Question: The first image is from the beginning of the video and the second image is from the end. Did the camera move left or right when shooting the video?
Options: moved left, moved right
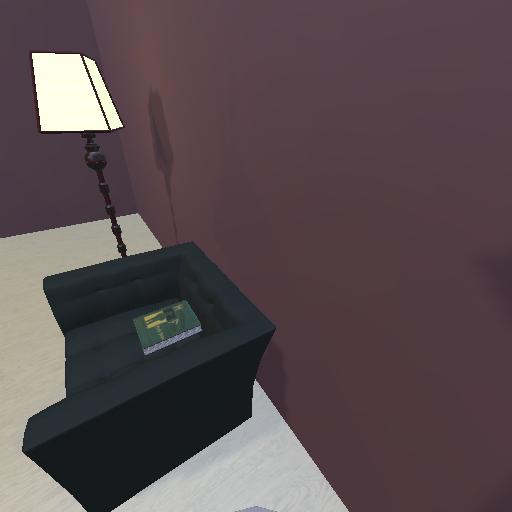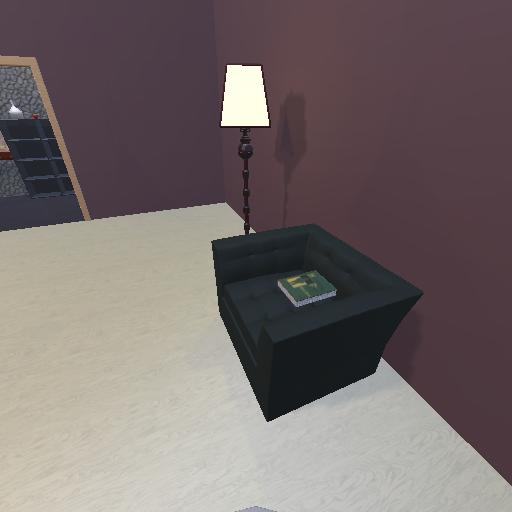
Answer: moved left